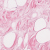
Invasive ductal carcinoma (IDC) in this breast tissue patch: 0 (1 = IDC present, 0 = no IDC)